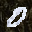
Label: 0